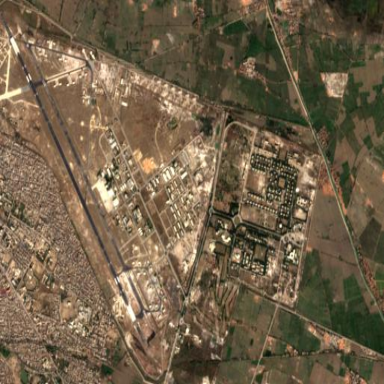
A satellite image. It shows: Military airfield with wall barrier. The area is designated as military land use.